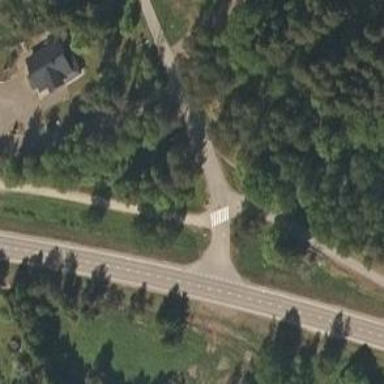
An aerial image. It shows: Footway with asphalt surface and zebra crossing.